Question: Let's generate some data:
'''
x <- -10*cos(seq(0, pi, length.out = 100))+1
y <- 10*seq(0, pi, length.out = 100)
xerr <- rep(2, 100)
yerr <- rep(2, 100)
dd <- as.data.frame(cbind(x, y, xerr, yerr))
'''
Here I have 'x' and 'y' coordinates of some points with their errors, 'xerr' and 'yerr' (for convenience I have set them constant). I would like to represent these errors with the size of the points. This is easily doable:
'''
ggplot() +
geom_point(data = dd, aes(x, y, size = sqrt(xerr^2 + yerr^2)), colour = "gray") +
geom_path(data = dd, aes(x, y), colour = "red", size = .5) +
scale_size_identity() +
theme_bw()
'''

However, the size of these points is defined on a scale that doesn't have any relation with the scale of the plot. Is there a way to adjust the dimension of the points in relation to the scale of the plot? In the above example, the radius of each point should have size equal to 2.828 and not less than one as it is now.
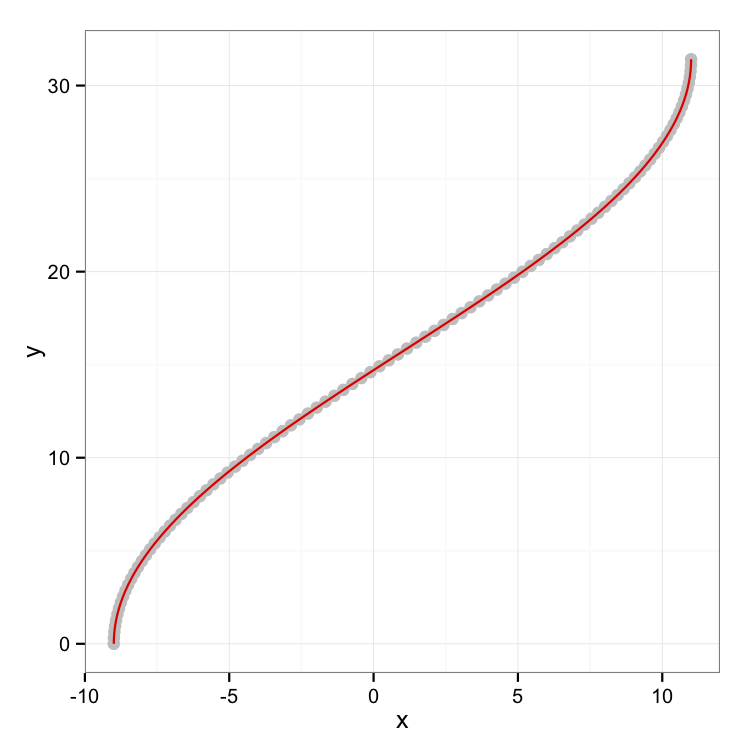
Answer: One way is to explicitly draw ellipses with the axes defined by the size of the errors.
'''
x <- -10*cos(seq(0, pi, length.out = 10))+1
y <- 10*seq(0, pi, length.out = 10)
xerr <- runif(10, 1, 5)
yerr <- runif(10, 1, 5)
dd <- as.data.frame(cbind(x, y, xerr, yerr))
dd$frame <- factor(seq(1:10))
'''
For this purpose we define our function to generate ellipses:
'''
ellipseFun <- function(center = c(0, 0), axes = c(1, 1), npoints = 101){
tt <- seq(0,2*pi, length.out = npoints)
xx <- center[1] + axes[1] * cos(tt)
yy <- center[2] + axes[2] * sin(tt)
return(data.frame(x = xx, y = yy))
}
'''
We then generate the matrices for all ellipses:
'''
ddEll <- data.frame()
for(k in levels(dd$frame)){
ddEll <- rbind(ddEll, cbind(as.data.frame(with(dd[dd$frame == k,], ellipseFun(center = c(x, y), axes = c(xerr, yerr), npoints = 101))),frame = k))
}
'''
And, finally, we can plot them:
'''
library(ggplot2)
ggplot() +
geom_point(data = dd, aes(x, y)) +
geom_polygon(data=ddEll, aes(x = x, y = y, group = frame), colour = "gray", fill = "red", alpha = .2) +
scale_size_identity() +
theme_bw() +
xlim(c(-20, 20)) +
ylim(c(-5, 35)) +
coord_fixed()
'''